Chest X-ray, PA view. Patient: 65 years old, sex F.
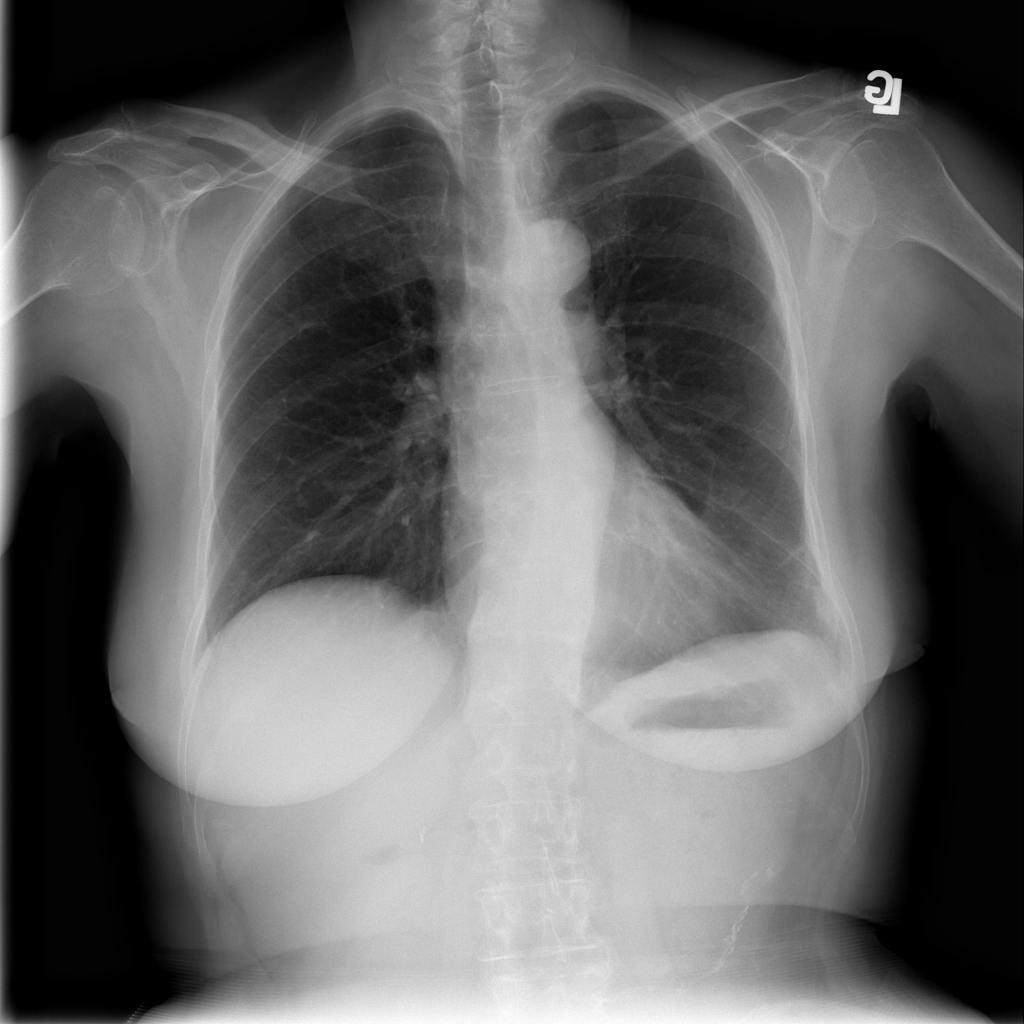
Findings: No Finding